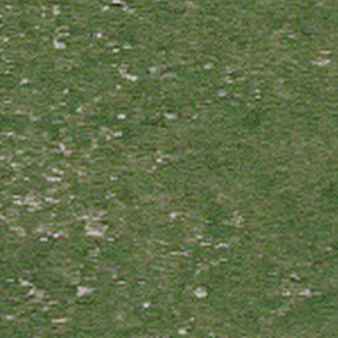
Label: other